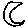
Label: moon